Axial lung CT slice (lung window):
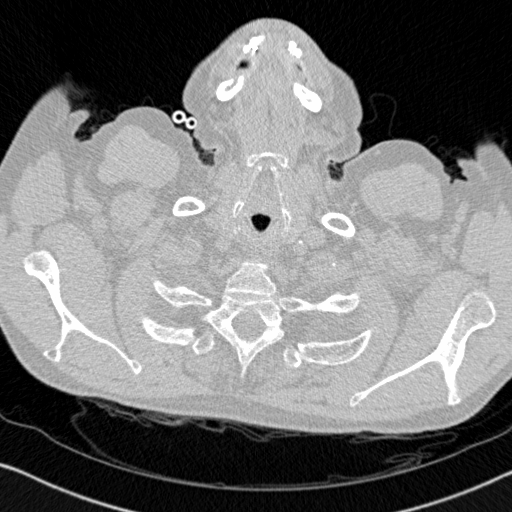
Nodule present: no